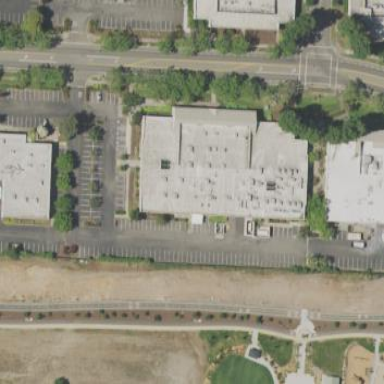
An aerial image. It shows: Commercial building.